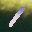
Label: 1